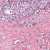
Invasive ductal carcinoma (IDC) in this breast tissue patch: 1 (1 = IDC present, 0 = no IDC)